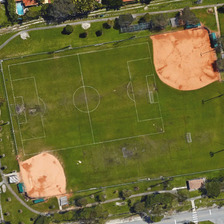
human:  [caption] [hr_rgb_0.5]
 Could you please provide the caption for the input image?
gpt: two baseball fields are surrounded by some green trees .

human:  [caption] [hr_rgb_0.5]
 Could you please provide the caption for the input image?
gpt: two baseball fields are surrounded by some green trees .

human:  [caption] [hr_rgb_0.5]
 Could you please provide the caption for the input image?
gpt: two baseball fields are surrounded by some green trees .

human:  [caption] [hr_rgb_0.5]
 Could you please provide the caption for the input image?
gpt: two baseball fields are surrounded by some green trees .

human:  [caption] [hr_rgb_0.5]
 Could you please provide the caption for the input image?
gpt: two baseball fields are surrounded by some green trees .